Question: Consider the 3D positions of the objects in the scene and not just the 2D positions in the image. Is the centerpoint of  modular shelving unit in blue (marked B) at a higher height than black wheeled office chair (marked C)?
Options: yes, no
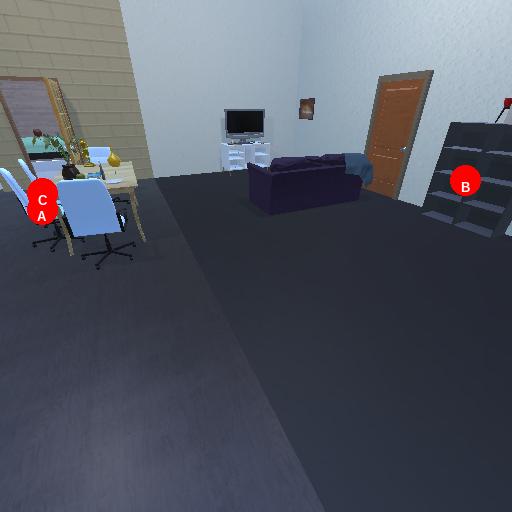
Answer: yes